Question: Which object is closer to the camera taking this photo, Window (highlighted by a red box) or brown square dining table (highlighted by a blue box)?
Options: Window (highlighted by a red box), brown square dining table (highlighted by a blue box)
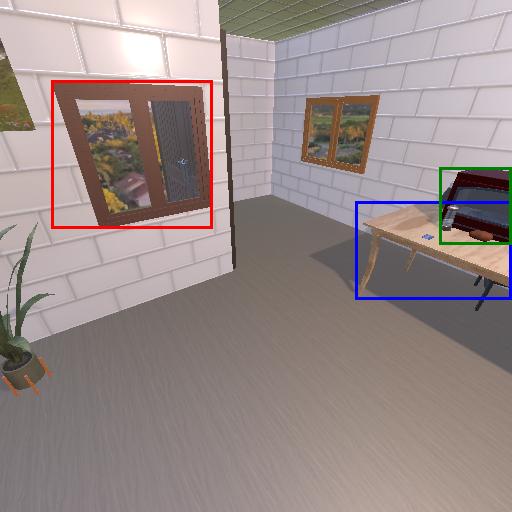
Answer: Window (highlighted by a red box)